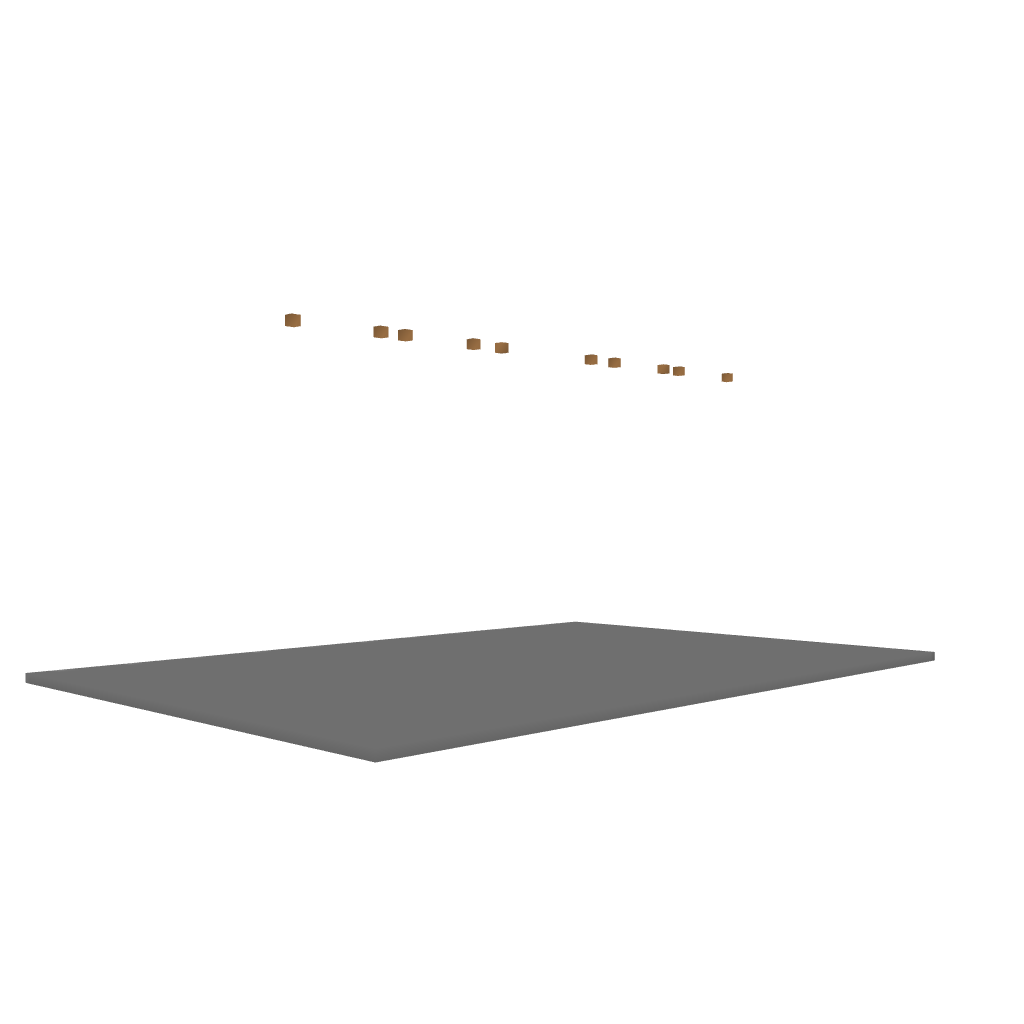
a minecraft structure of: Brandenburg Gate